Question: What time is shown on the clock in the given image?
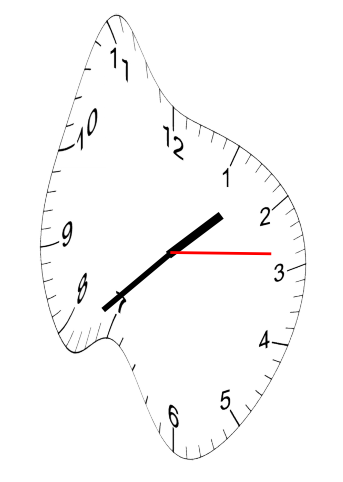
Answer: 01:38:14